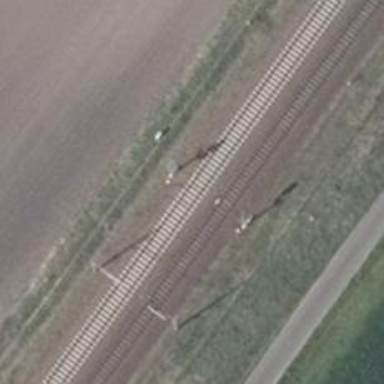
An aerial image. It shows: Railway signal.